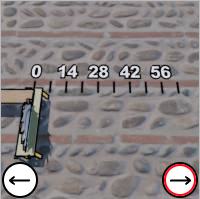
Task: length
Answer: 0
First scale value: 14.0